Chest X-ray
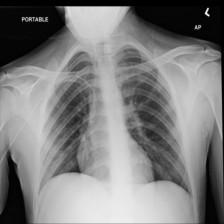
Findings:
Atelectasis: negative
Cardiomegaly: negative
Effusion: negative
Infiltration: negative
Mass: negative
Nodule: negative
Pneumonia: negative
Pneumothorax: negative
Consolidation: negative
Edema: negative
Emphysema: negative
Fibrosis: negative
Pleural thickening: negative
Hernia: negative